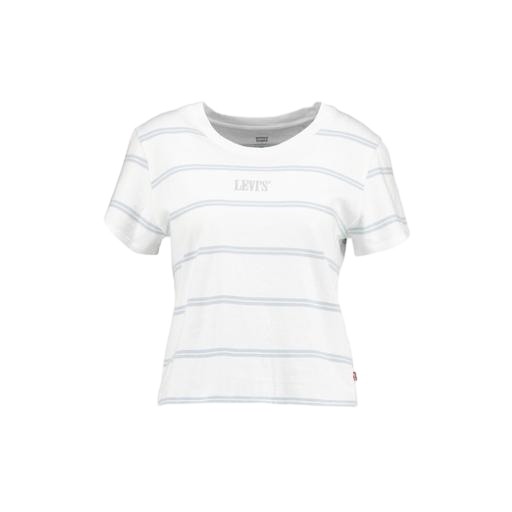
light ble tee, blue women's stripe true t-shirt, front t-shirt, white background